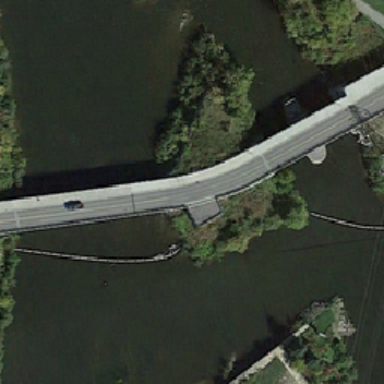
There is a bridge on the river with many green trees on both sides and many green trees on the island .